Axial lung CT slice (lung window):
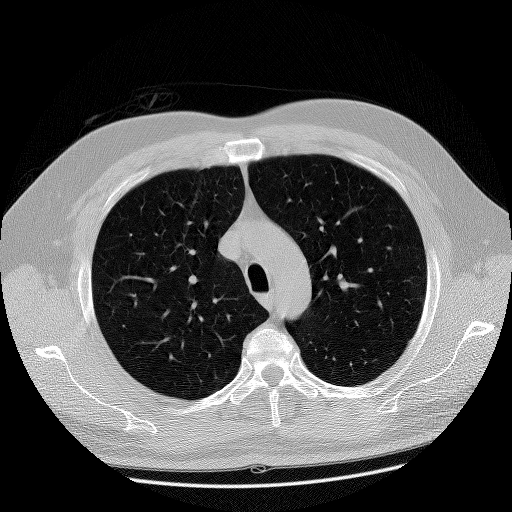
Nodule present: no